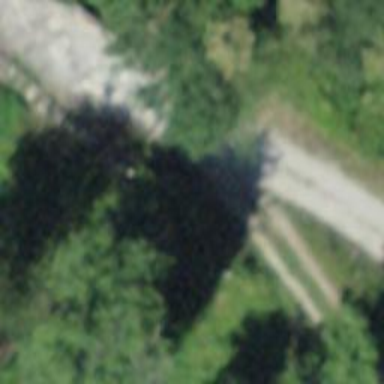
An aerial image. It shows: Service road with unpaved surface.